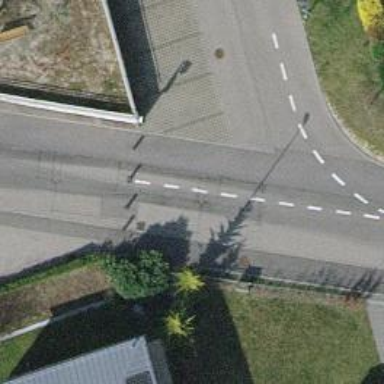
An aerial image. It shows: Bollard barrier.